Field crop: tomato
Growth stage: 1
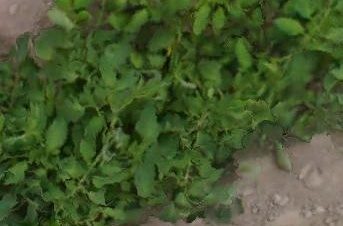
Species: tomato